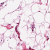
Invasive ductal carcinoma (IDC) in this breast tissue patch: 0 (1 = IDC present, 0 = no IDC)